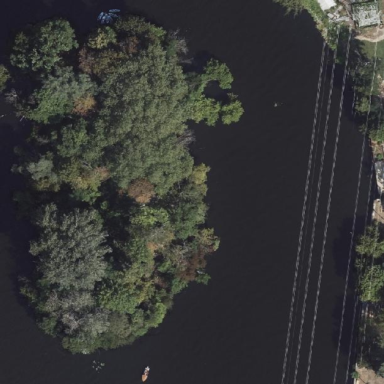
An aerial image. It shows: Islet covered with mixed woodland.